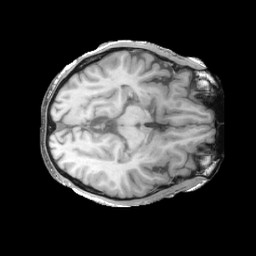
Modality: T1w
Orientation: axial
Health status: ill
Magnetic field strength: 3 T